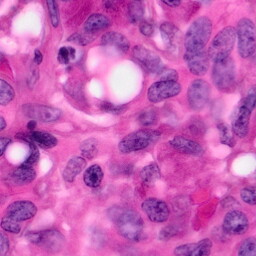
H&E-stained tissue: Pancreatic